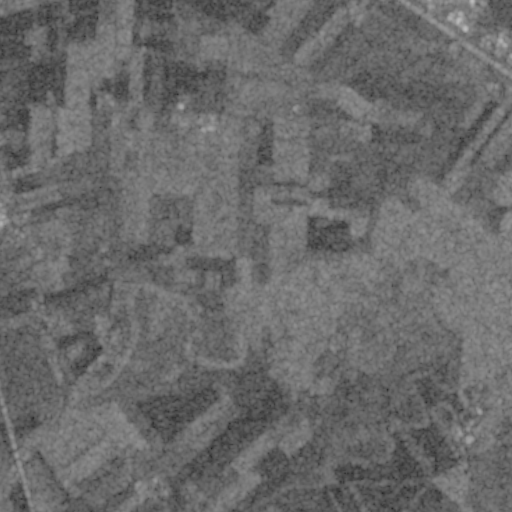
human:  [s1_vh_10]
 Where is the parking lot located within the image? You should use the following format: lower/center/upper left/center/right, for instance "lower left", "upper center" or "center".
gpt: The parking lot is located in the lower right of the image.
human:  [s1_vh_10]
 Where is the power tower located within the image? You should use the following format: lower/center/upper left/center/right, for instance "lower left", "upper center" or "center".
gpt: The power tower is located in the upper right of the image.
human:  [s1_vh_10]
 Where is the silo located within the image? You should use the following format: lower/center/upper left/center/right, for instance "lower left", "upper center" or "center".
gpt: The silo is located in the upper right of the image.
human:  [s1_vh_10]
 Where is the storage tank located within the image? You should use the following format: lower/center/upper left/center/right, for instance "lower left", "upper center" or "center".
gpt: The storage tank is located in the center left of the image.
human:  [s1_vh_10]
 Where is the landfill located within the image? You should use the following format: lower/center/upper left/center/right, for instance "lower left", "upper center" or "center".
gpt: There is no landfill in the image.

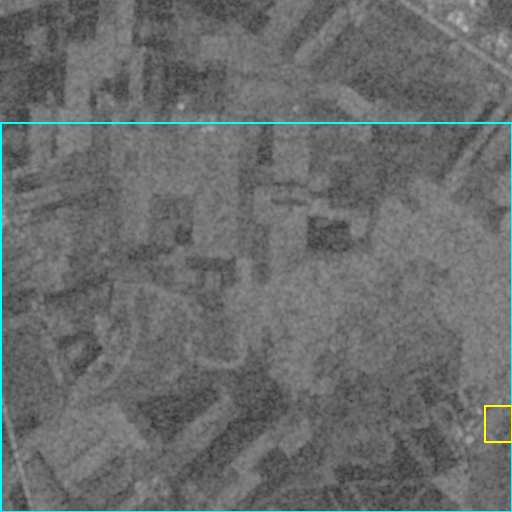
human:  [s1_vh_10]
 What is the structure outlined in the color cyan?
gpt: The structure outlined in cyan is a park.
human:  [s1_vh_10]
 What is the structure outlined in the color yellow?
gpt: The structure outlined in yellow is a parking lot.
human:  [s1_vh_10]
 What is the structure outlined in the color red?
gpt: There is no red outline.